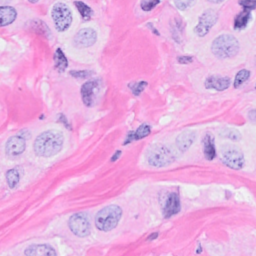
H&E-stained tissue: Breast